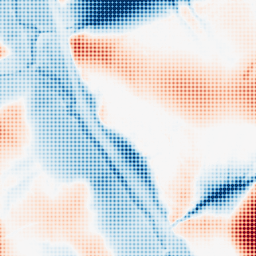
Category: morphological
Decomposition family: morphological
Decomposition parameters: operation: average
size: 50
Upsampling method: sinc_blackman
Upsampling parameters: scale: 8
kernel_size: 8
Upsampling scale: 8